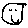
Label: smiley face